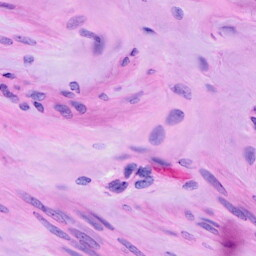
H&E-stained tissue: Ovarian